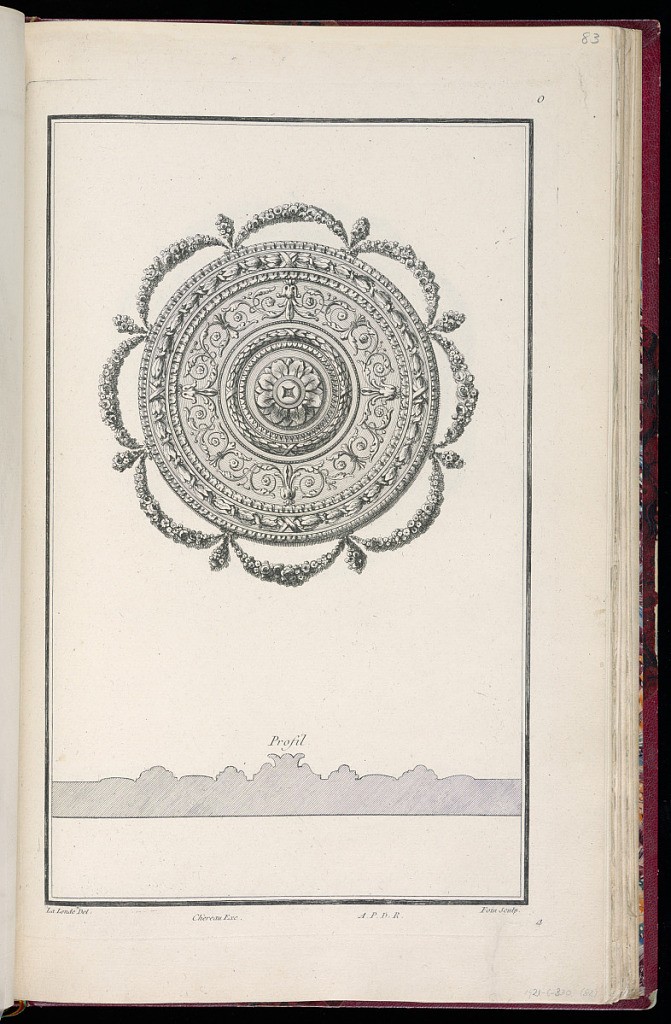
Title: Rosette Design for a Ceiling
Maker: Richard de Lalonde, French, active 1780–96
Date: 1785-1788
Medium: Etching on off-white laid paper
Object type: Print
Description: Rosette design for a ceiling with, from back edge to sight edge, draped floral garland, lamb tongue, strung leaves, lamb tongue, scrolling acanthus leaves, bead course, bound leaves, lamb tongue ornamentation. The profile of the rosette is provided below. The plate is signed and numbered.